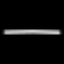
Label: line